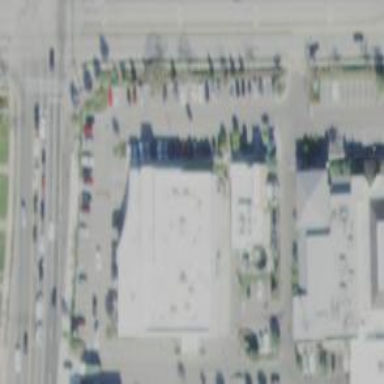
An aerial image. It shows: Pharmacy providing healthcare services.